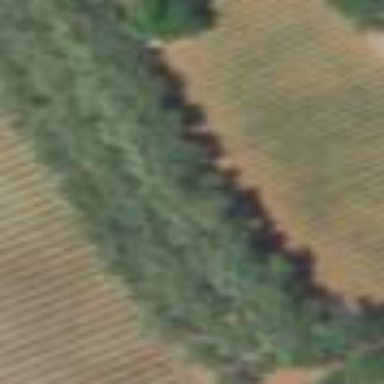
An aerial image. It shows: Olive tree orchard.